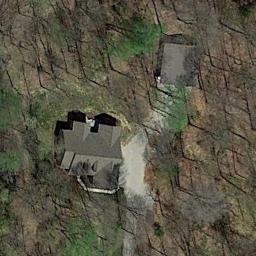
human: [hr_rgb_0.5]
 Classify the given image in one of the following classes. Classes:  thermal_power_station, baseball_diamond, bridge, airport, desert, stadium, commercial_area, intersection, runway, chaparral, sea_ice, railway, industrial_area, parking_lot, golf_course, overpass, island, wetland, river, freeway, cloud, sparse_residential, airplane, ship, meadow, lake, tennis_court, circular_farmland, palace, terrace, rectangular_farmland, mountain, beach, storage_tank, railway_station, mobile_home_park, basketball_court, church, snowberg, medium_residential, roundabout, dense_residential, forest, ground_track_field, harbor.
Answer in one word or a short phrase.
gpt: sparse_residential